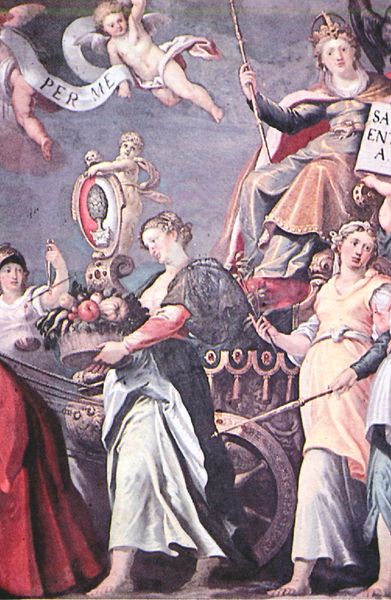
Titel: Augsburg, Rathaus, Goldener Saal
Künstler: Johann Matthias Kager
Standort: Augsburg (EU - D - B)
Schlagwörter: gemälde, himmel, weiß, frauen, gelb, grün, frankreich, frau, grau, obst, rot, tuch, tragen, spiegel, ast, gehen, gold, krone, oval, pferd, engel, früchte, kürbis, putto, statue, schrift, stab, zug, kutsche, rad, wagen, korb, bauch, schwanger, barfuß, text, helm, wappen, königin, speer, streitwagen, putten, putti, obstkorb, insignien, spinnrad, schriftband, tunica, einzug